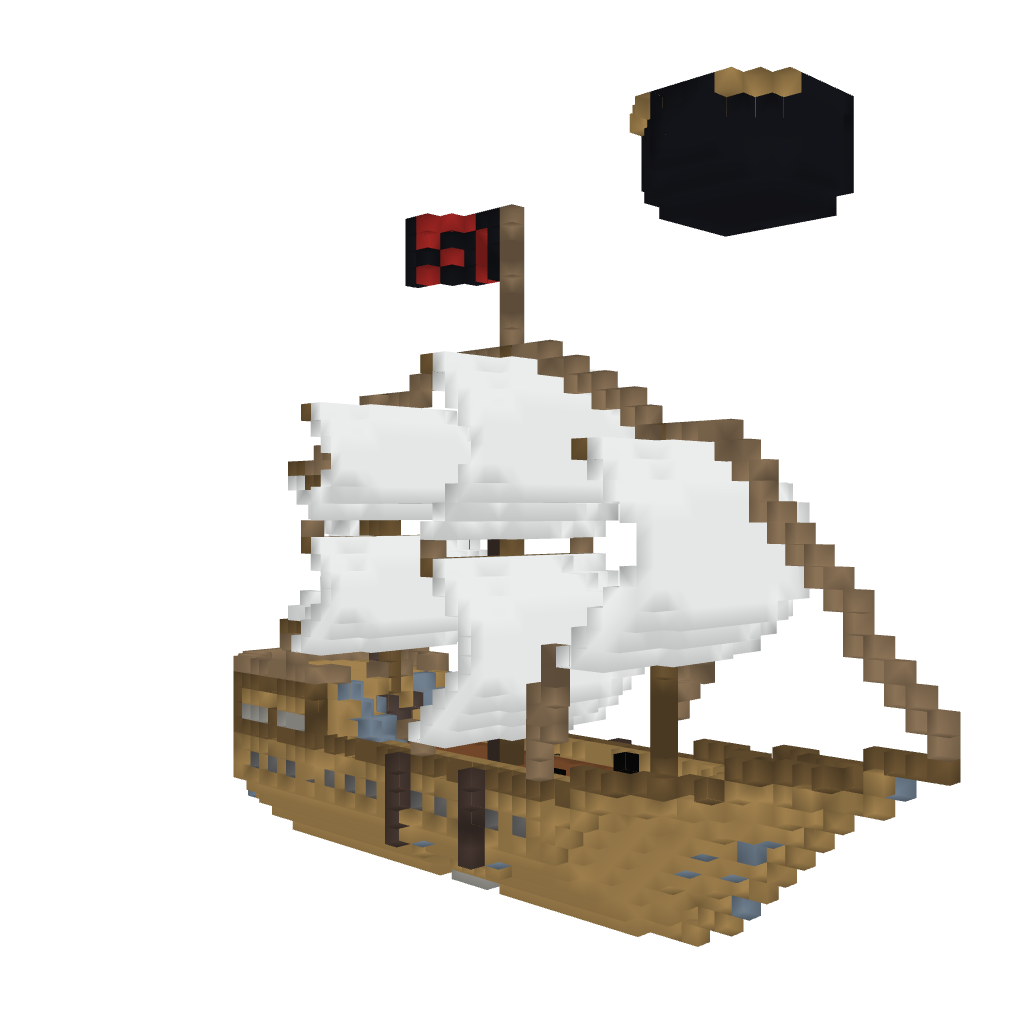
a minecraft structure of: Ghost ship